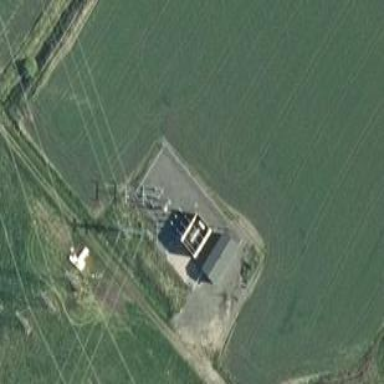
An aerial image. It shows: Transmission-level power substation.